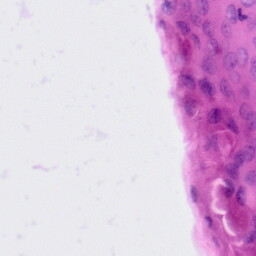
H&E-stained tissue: Tonsil